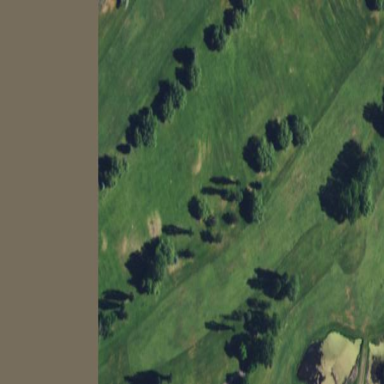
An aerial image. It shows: Scenic golf fairway.